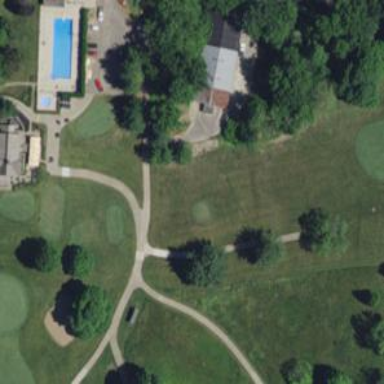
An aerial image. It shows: Service road used as golf cart path.